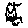
Label: cat